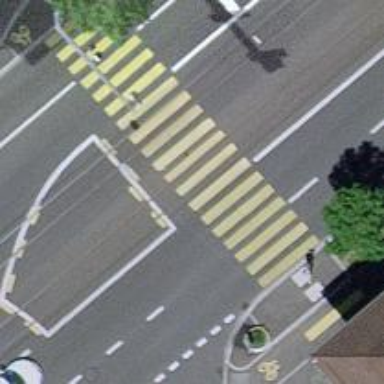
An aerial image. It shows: Crossing with traffic signals.